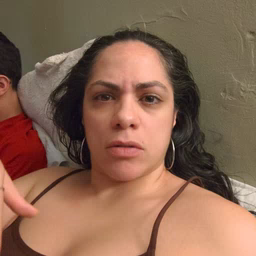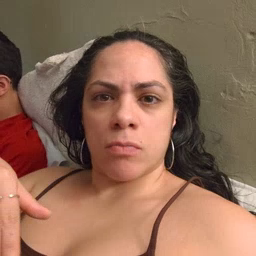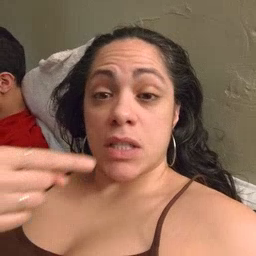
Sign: tongue